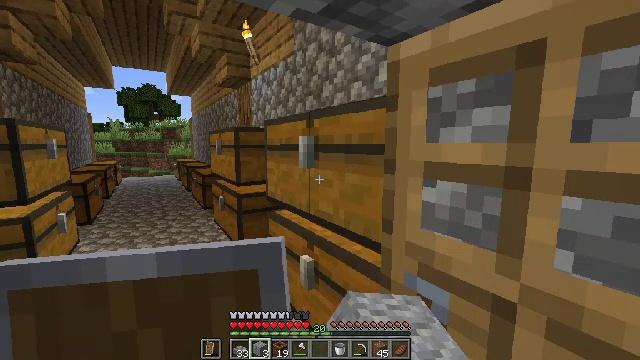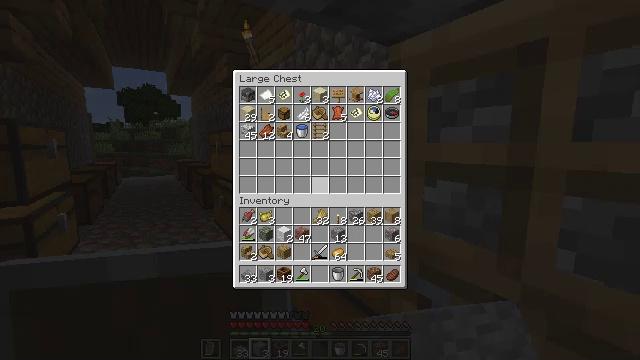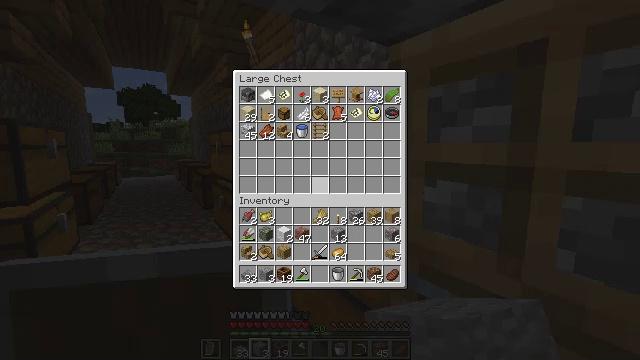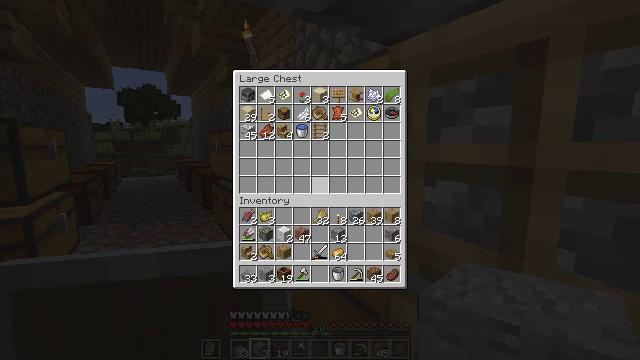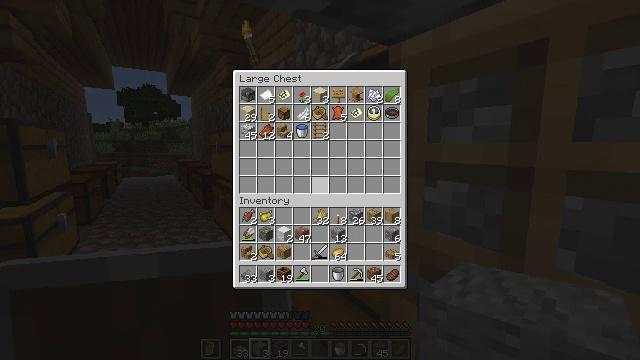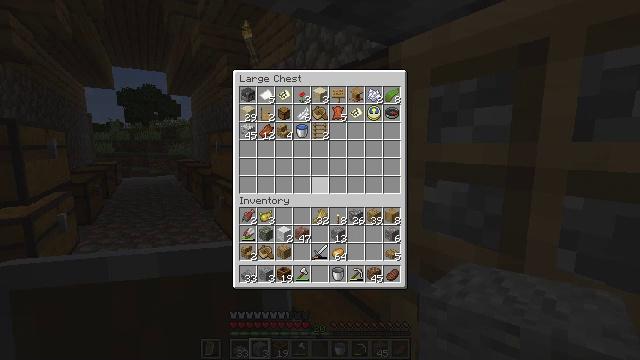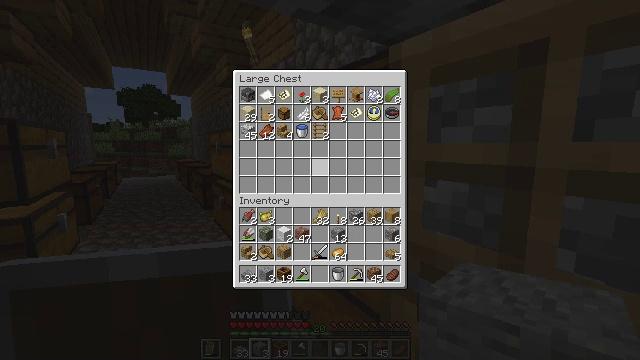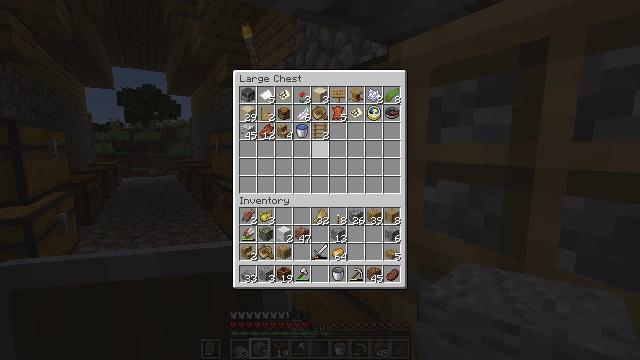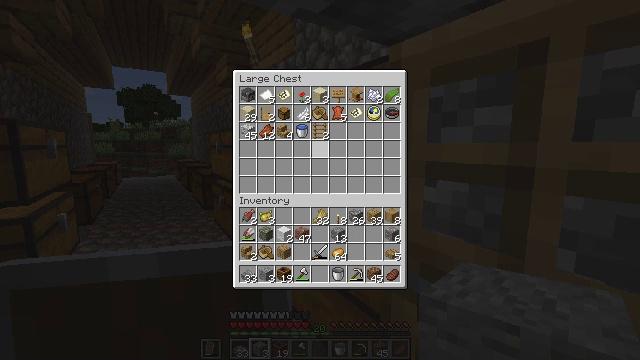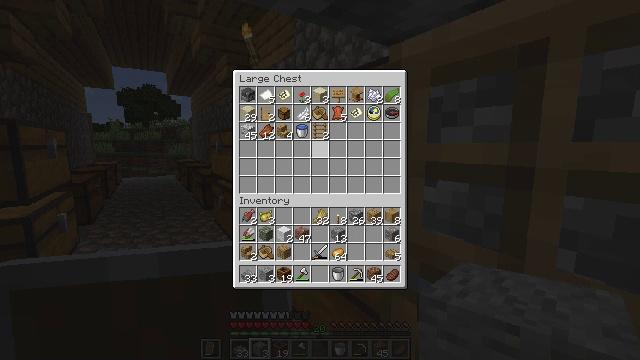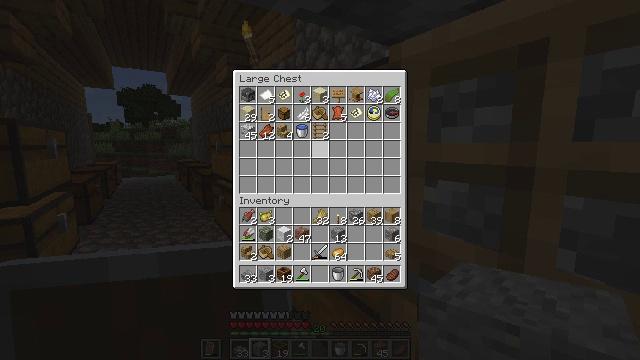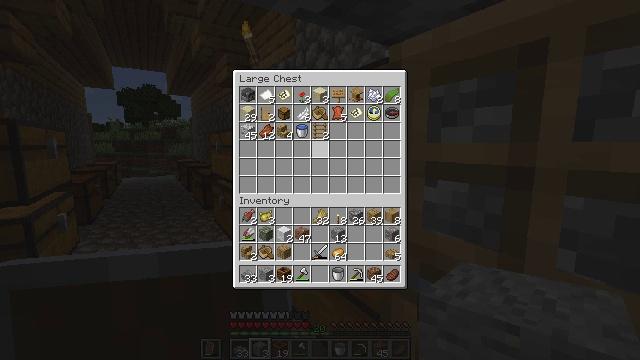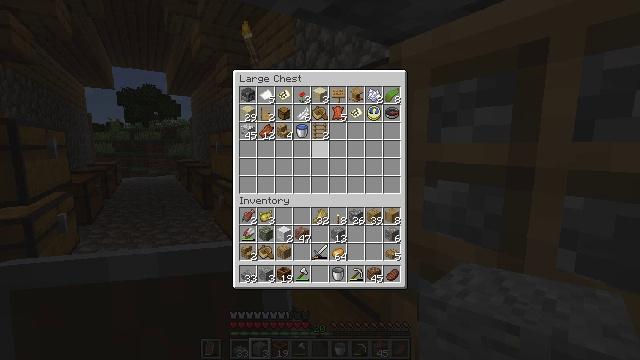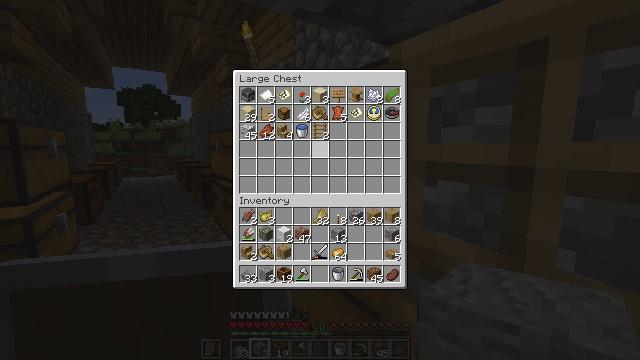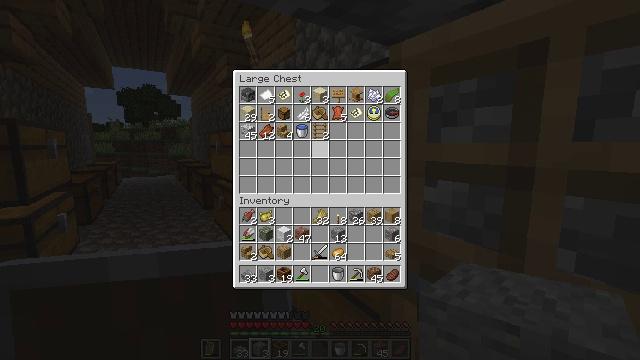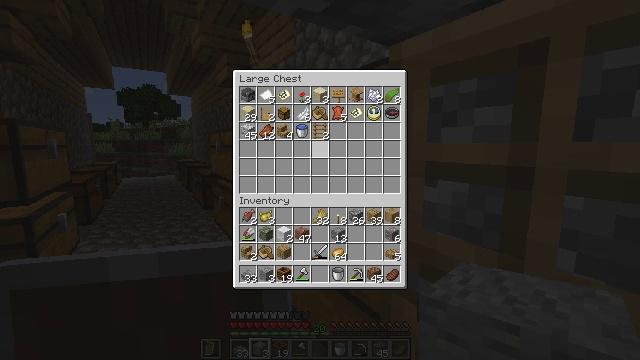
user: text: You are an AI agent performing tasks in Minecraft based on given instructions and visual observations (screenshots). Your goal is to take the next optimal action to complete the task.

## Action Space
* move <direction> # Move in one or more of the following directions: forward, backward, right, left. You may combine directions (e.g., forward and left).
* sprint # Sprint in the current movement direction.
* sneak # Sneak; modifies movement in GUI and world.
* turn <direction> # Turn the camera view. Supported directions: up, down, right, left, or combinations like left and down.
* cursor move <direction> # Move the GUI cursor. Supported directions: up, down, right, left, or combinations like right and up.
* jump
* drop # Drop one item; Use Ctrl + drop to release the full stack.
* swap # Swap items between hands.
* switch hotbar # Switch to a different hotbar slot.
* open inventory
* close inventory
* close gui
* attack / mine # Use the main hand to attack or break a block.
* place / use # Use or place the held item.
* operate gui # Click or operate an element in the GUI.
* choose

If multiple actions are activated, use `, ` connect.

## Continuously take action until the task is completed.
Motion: motion action
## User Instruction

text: Craft sugar in the crafting grid.
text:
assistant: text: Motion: no_op
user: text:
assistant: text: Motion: no_op
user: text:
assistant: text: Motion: no_op
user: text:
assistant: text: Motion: no_op
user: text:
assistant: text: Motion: no_op
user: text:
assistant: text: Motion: no_op
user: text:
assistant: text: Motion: turn up
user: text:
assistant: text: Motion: no_op
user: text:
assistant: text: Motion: no_op
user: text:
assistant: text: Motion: no_op
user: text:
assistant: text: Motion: no_op
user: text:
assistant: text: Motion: no_op
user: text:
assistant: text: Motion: no_op
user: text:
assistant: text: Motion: no_op
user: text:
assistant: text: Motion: no_op
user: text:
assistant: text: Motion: no_op
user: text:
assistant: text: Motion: no_op
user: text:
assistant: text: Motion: turn left
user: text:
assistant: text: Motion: no_op
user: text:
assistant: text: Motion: no_op
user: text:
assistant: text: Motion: no_op
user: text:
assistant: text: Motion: no_op
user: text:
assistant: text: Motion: turn up
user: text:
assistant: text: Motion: turn up
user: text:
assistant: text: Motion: turn right and up
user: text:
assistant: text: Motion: turn right and up
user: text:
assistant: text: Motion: turn right
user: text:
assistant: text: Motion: turn right
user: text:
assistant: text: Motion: turn right
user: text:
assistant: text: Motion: turn right